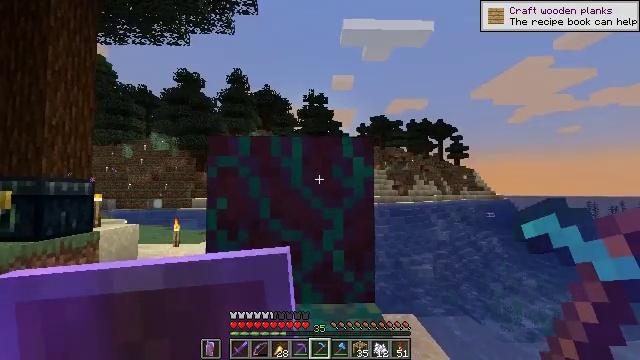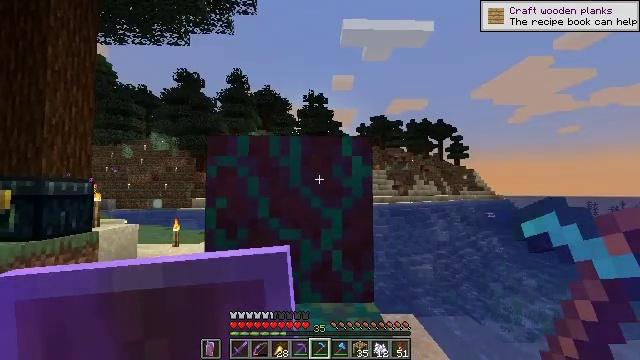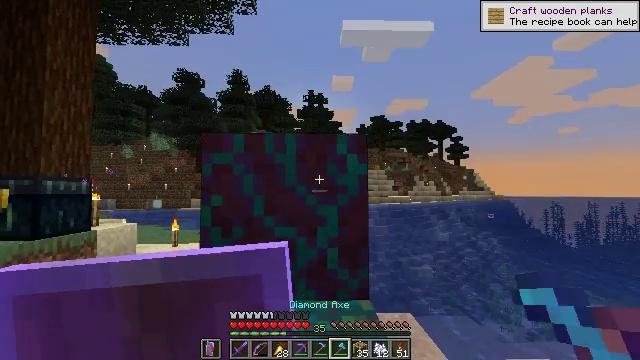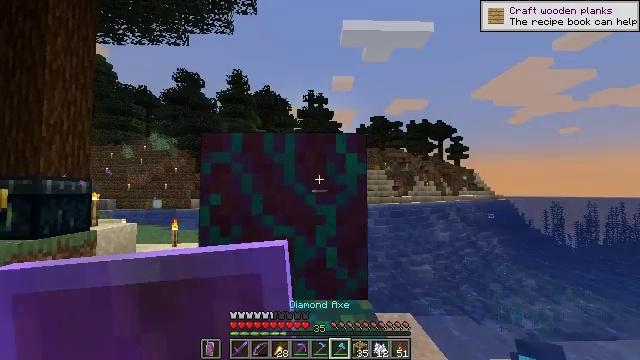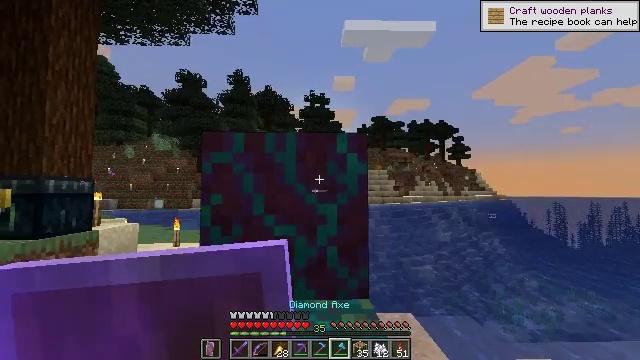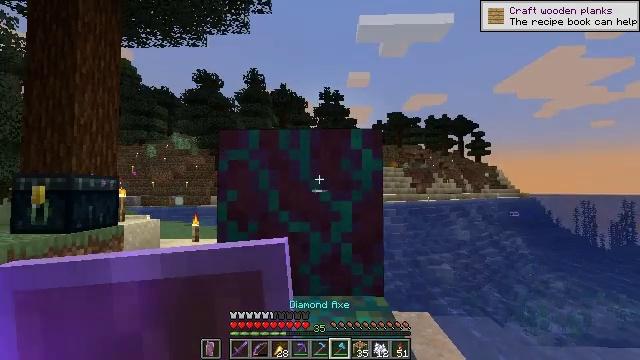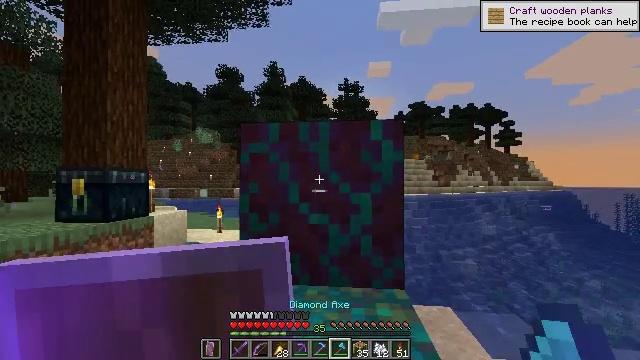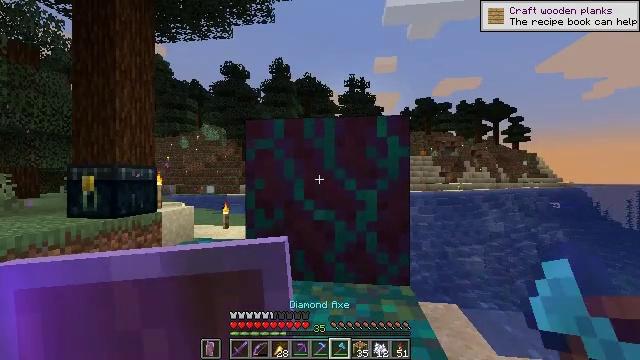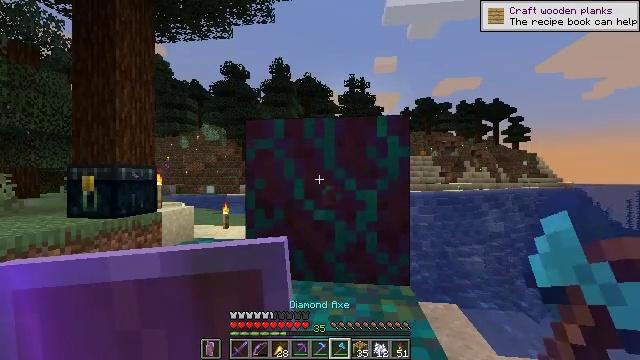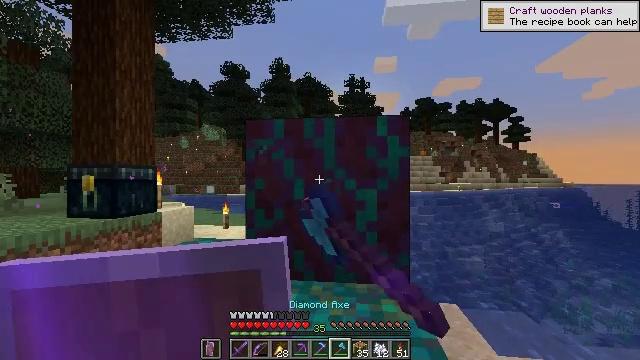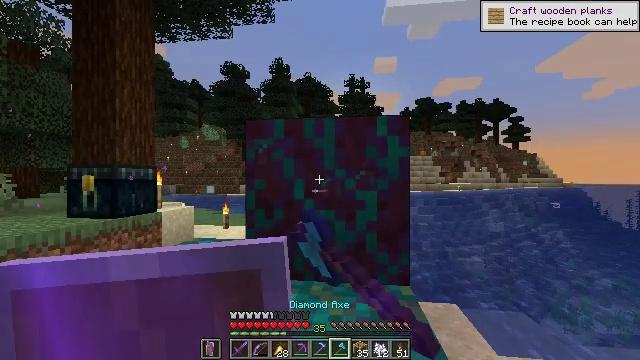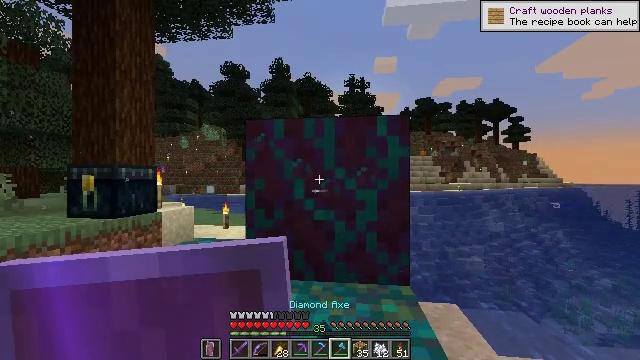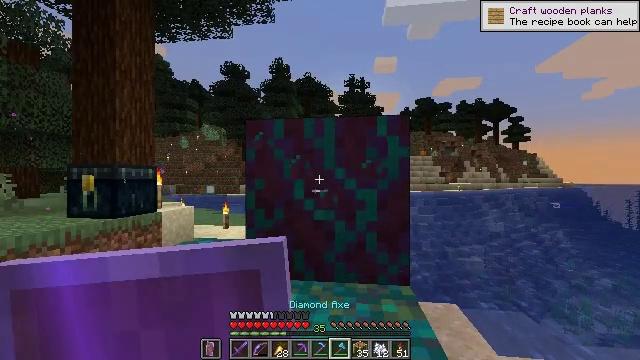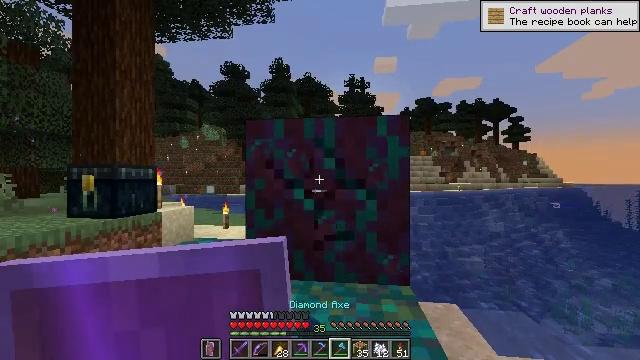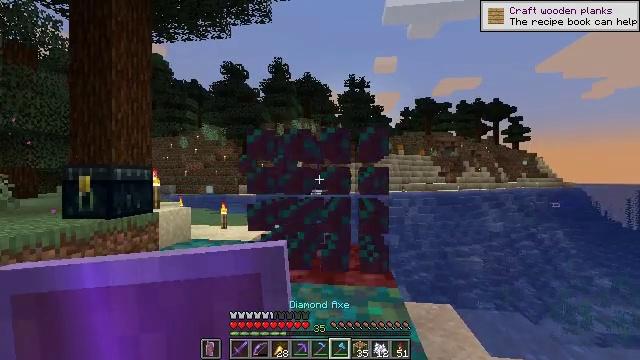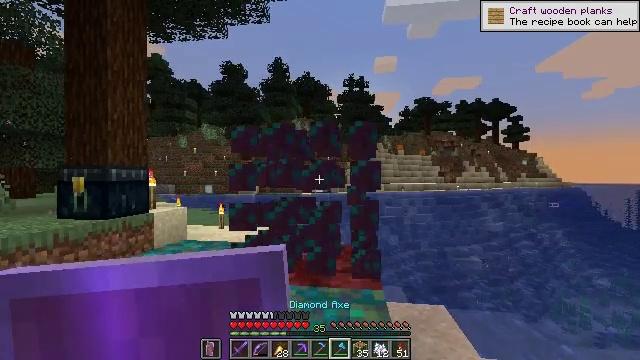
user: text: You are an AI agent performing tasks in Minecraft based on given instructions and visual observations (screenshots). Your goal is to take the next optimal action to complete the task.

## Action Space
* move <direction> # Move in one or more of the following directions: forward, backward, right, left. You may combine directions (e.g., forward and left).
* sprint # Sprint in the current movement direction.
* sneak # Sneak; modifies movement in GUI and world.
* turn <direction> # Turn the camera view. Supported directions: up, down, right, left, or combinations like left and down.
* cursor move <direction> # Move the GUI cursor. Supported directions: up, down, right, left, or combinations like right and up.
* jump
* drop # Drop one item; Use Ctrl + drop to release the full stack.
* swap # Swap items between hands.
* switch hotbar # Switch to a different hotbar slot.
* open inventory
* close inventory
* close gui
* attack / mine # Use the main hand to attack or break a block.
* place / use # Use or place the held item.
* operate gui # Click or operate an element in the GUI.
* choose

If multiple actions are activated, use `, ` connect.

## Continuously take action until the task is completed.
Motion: motion action
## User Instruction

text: Chop down the warped stem from the warped forest.
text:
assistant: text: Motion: no_op
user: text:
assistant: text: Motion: no_op
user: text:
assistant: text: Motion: no_op
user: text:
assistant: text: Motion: no_op
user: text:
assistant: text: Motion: turn left
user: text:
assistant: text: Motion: turn left and down
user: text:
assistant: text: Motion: turn left
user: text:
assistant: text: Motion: attack / mine
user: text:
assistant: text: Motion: attack / mine
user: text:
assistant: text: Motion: attack / mine
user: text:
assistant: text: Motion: attack / mine
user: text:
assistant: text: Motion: attack / mine
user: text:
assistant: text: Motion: attack / mine
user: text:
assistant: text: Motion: move right, attack / mine
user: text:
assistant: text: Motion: move right, attack / mine
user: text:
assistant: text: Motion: move forward and move right, attack / mine
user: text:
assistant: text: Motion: move forward and move right, attack / mine
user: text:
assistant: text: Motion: move forward and move right, attack / mine
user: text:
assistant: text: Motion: attack / mine